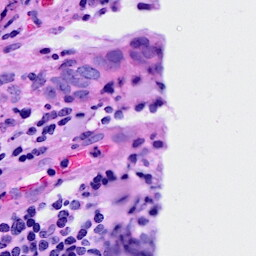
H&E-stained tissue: Breast